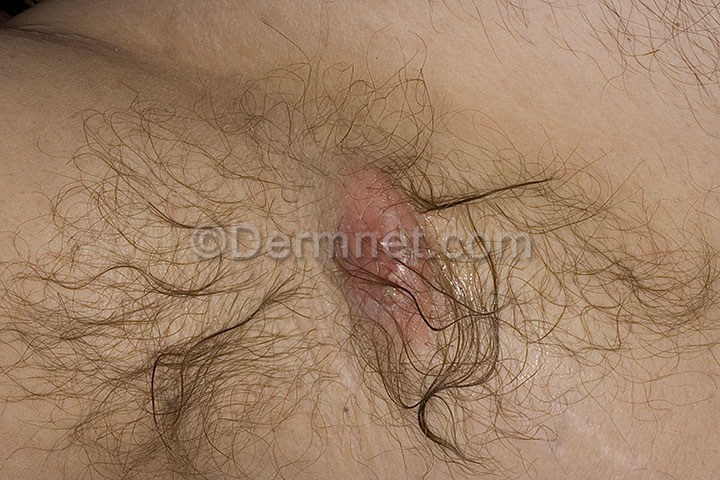
Disease: Seborrheic Keratoses and other Benign Tumors